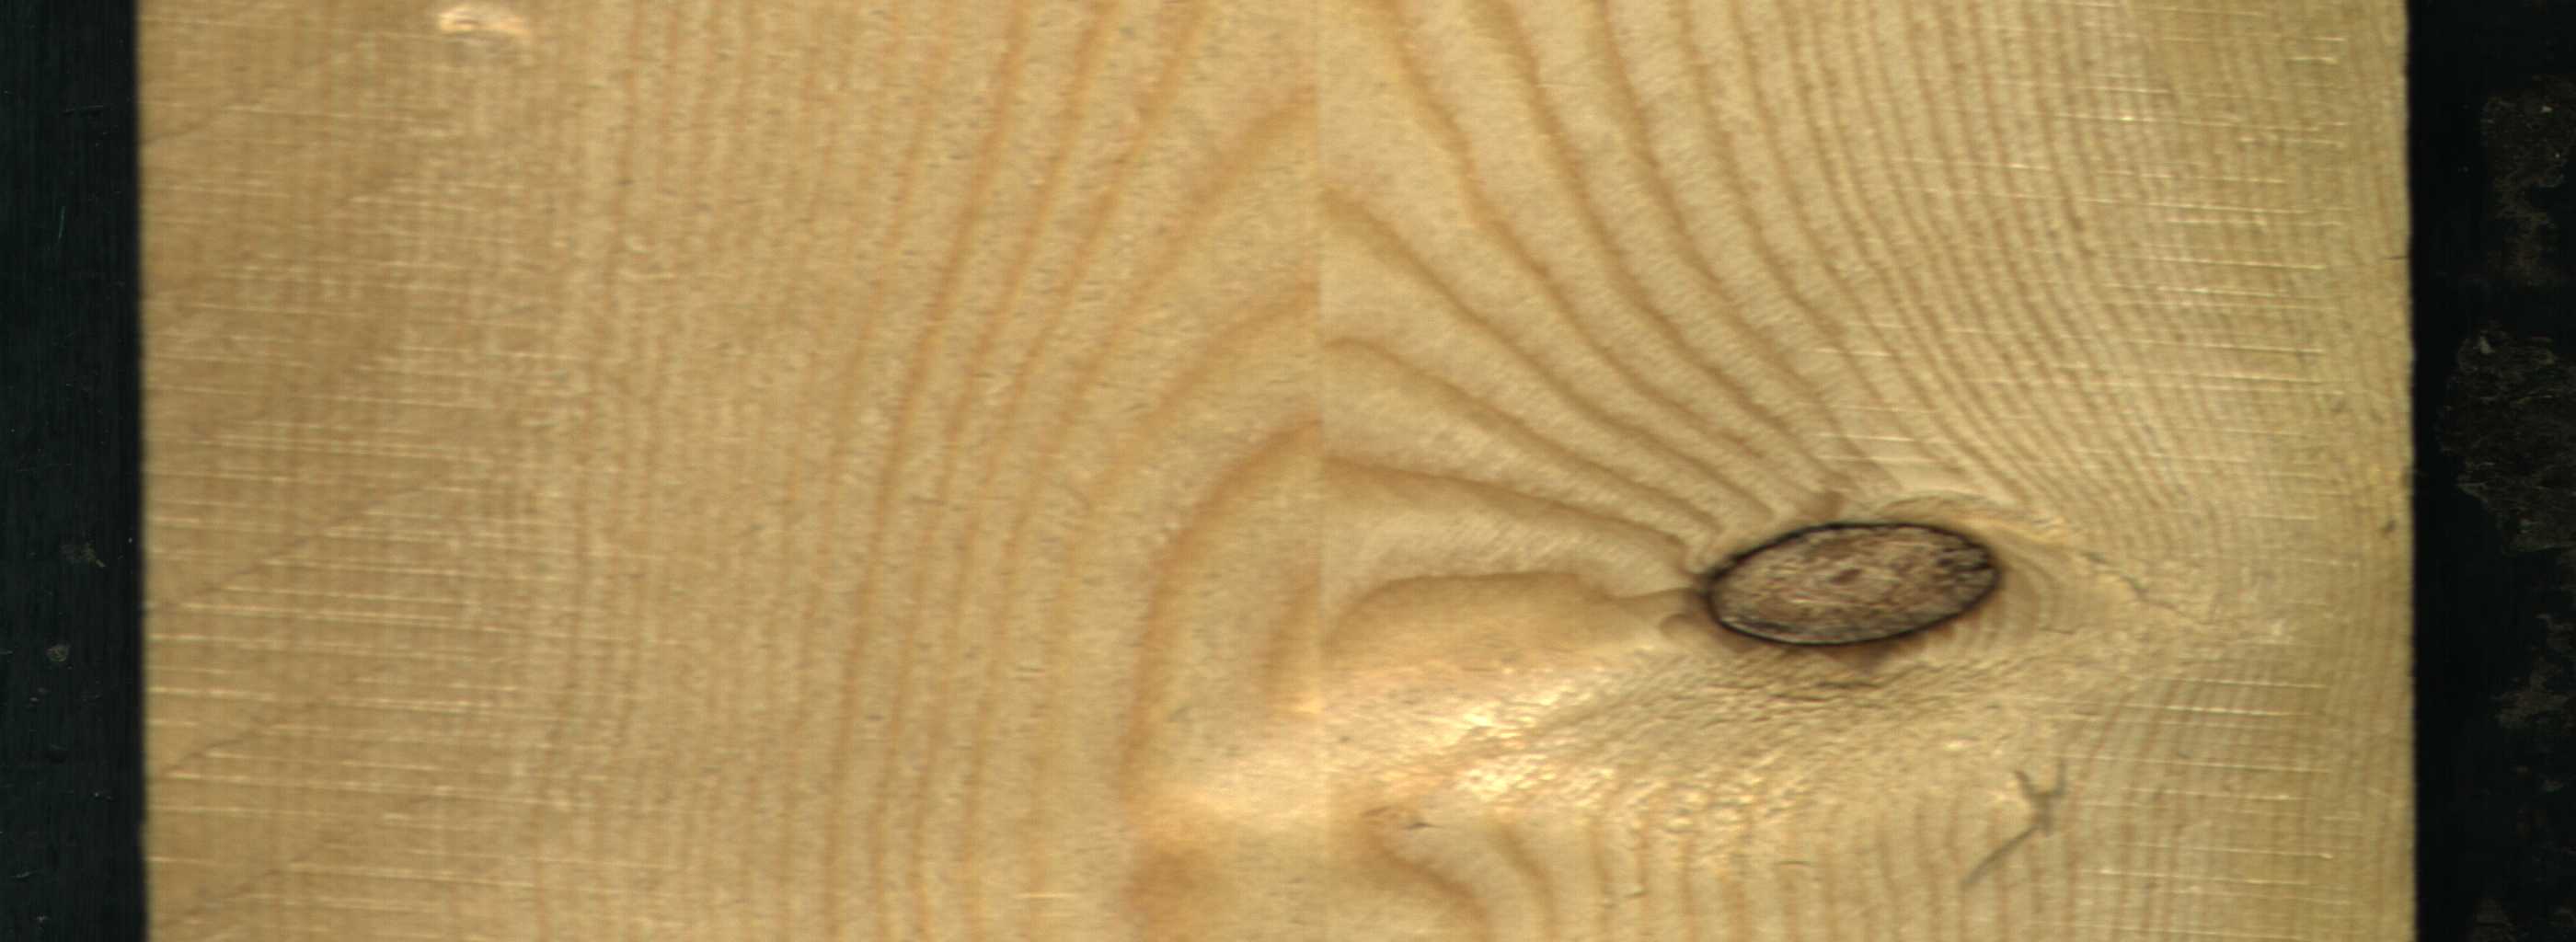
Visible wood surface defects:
Dead_Knot